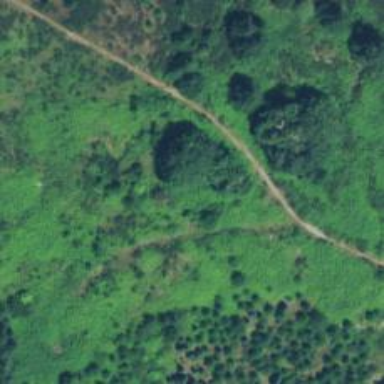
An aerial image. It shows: Track road bordered by cutline.